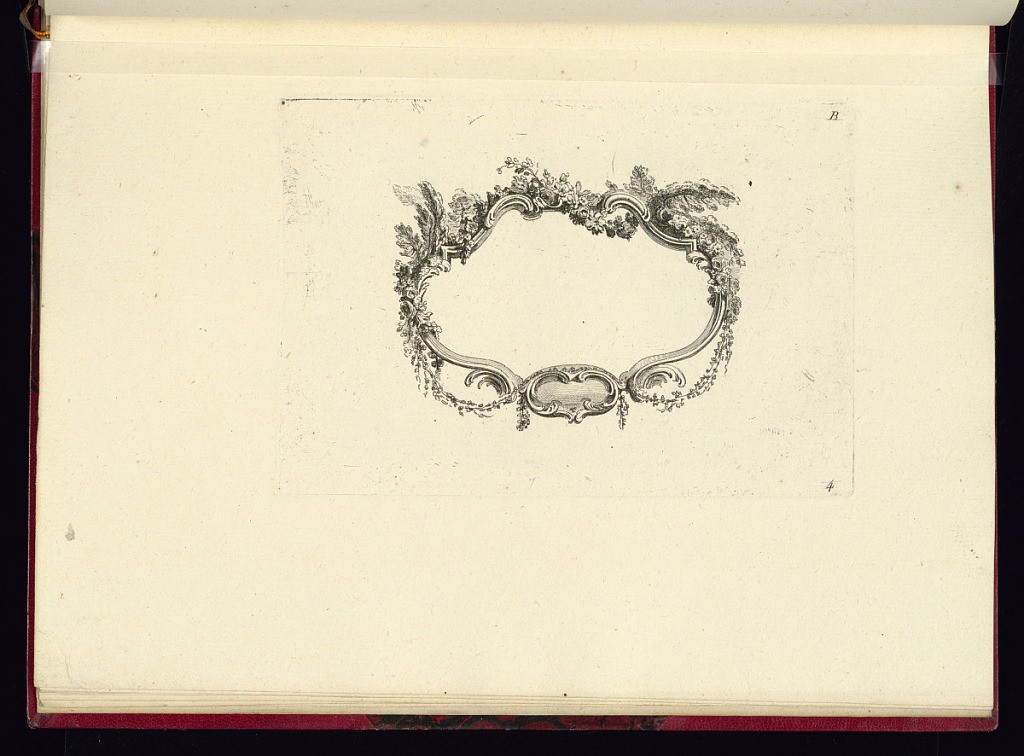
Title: Cartouche Design
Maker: Pierre-Philippe Choffard, French, 1730–1809
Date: ca.1760–75
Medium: Etching on laid paper
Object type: Print
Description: A cartouche design featuring c-scrolls, scrolling leaves, flowers, and foliage. The plate is numbered and lettered.